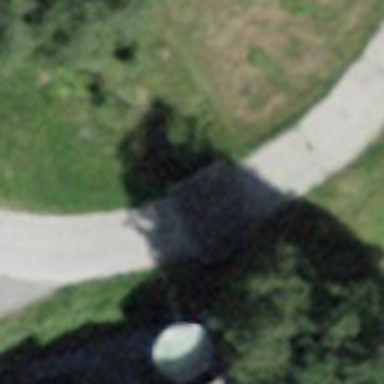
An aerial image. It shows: Concrete road track on bridge with grade1 tracktype.